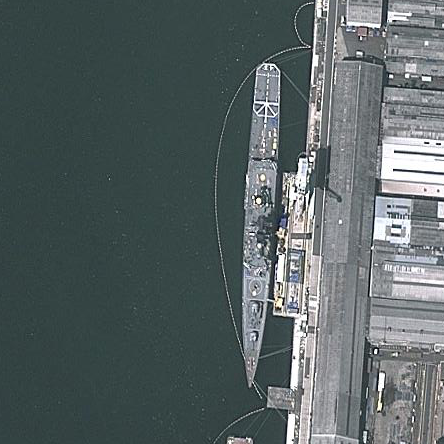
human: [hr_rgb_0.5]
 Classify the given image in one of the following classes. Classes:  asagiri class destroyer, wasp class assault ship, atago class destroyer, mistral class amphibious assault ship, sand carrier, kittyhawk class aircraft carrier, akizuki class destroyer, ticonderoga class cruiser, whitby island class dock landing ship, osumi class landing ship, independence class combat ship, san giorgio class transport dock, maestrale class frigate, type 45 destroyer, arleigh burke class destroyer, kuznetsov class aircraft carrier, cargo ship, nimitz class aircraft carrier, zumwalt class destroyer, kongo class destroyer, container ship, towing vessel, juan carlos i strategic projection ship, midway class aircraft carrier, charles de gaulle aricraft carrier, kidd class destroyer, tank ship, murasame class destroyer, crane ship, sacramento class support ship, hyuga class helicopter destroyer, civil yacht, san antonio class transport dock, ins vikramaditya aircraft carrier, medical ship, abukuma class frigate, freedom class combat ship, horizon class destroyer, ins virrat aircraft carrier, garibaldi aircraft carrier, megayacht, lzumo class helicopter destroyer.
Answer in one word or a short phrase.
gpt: Ticonderoga class cruiser